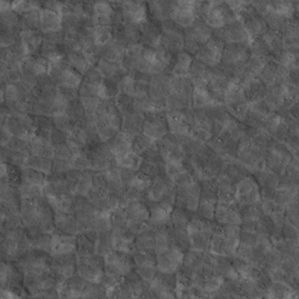
Label: non_frost